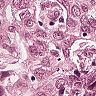
Metastatic tissue present: yes